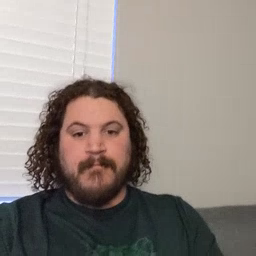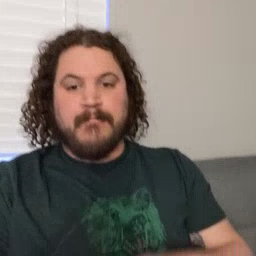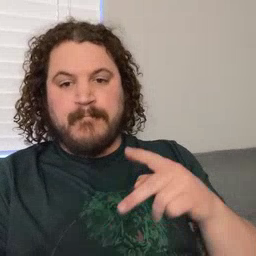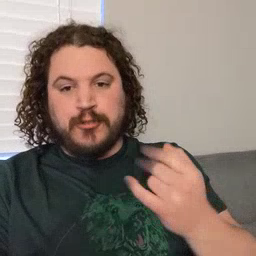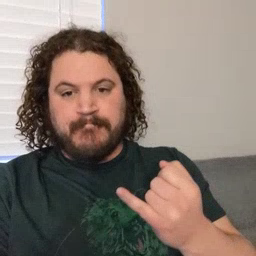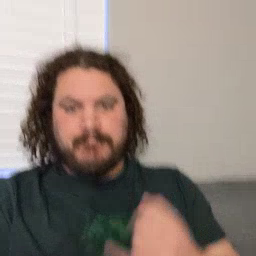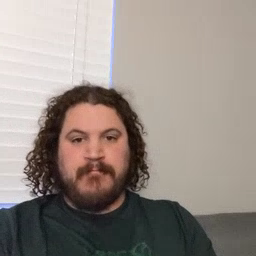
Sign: pajamas